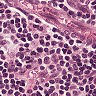
Metastatic tissue present: no